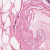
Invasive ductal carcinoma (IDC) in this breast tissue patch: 0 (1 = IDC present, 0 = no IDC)